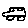
Label: car